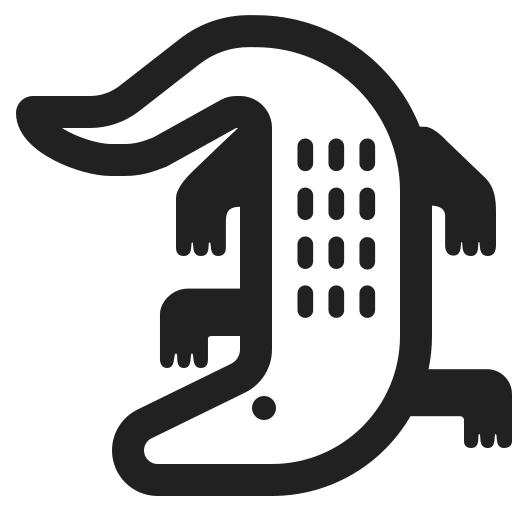
crocodile high contrast